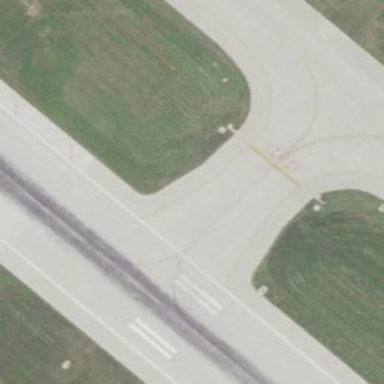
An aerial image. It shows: Image of taxiway at airport.